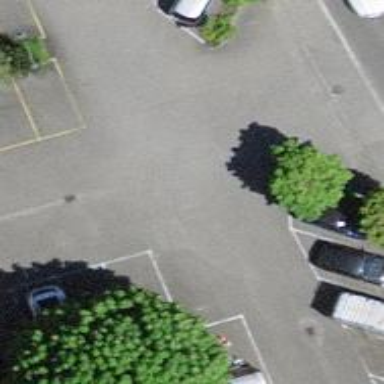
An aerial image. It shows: Road serving as parking aisle.